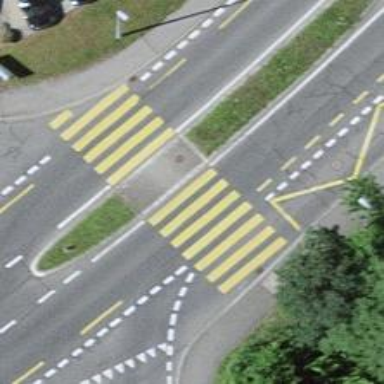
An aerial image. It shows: Footway located on traffic island.